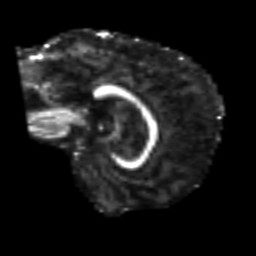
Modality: FA
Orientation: sagittal
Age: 71
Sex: male
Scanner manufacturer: siemens
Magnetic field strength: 3 T
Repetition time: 4.999 s
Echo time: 0.07946 s